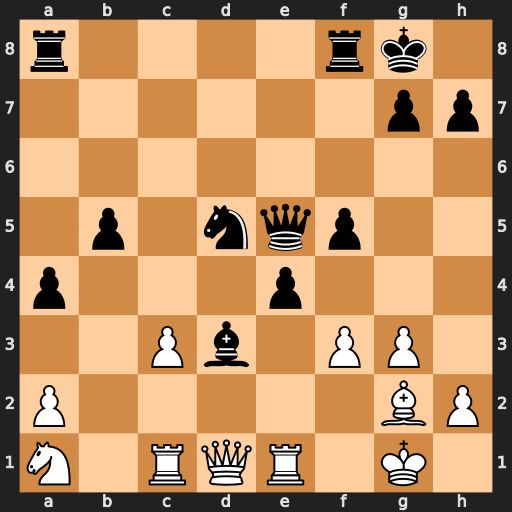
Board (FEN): r4rk1/6pp/8/1p1nqp2/p3p3/2Pb1PP1/P5BP/N1RQR1K1
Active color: w
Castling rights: -
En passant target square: -
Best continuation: Qxd3 exd3 Rxe5 d2 Rd1 Nxc3 Rxd2